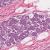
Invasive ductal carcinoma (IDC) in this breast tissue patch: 0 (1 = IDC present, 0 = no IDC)